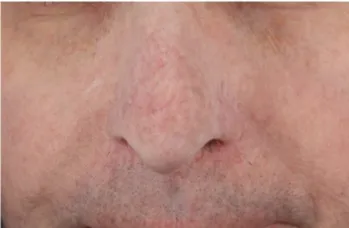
Cross-polarized. Photography, 2 months later after 1 treatment with a 730 nm picosecond laser demonstrates maximum response.
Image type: medical_photograph (skin_photograph)